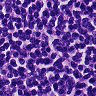
Metastatic tissue present: no